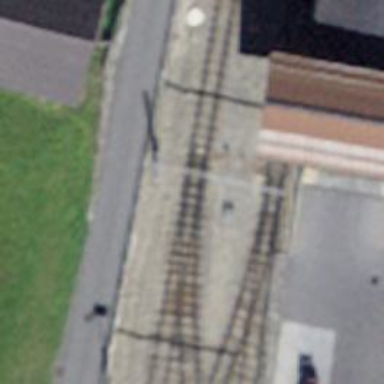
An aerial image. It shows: Railway switch.